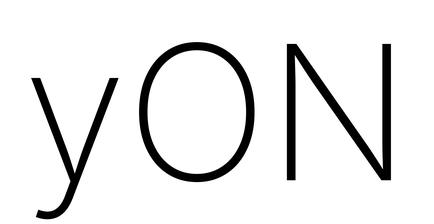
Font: Inter_ExtraLight